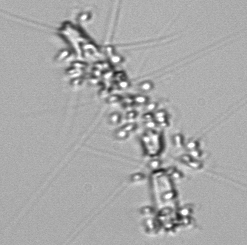
Label: Chaetoceros_didymus_TAG_external_flagellate